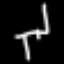
Label: chair